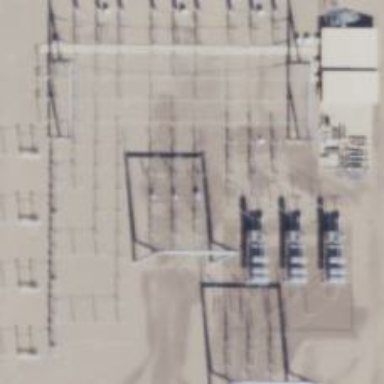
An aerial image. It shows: Switch used for power control.